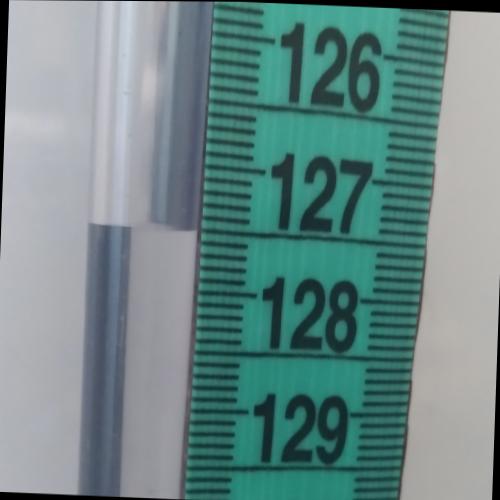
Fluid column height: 127.5 cm